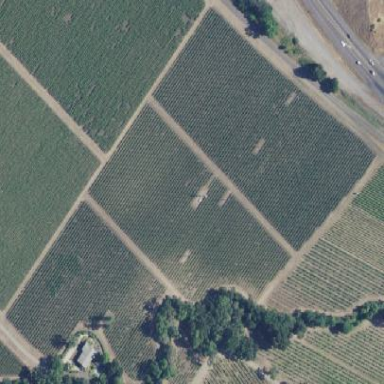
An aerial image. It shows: Vineyard growing grapes.